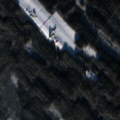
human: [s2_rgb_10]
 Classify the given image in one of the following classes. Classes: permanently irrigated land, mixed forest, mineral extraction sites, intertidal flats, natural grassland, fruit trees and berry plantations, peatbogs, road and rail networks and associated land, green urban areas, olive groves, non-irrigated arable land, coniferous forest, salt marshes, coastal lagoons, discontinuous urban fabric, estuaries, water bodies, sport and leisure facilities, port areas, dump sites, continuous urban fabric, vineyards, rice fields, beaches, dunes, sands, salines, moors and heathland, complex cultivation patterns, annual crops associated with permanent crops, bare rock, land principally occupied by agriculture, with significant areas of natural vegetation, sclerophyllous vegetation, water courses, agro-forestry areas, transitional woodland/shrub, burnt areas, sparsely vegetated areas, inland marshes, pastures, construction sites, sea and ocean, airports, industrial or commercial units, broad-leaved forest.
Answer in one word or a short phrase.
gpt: coniferous forest, mixed forest